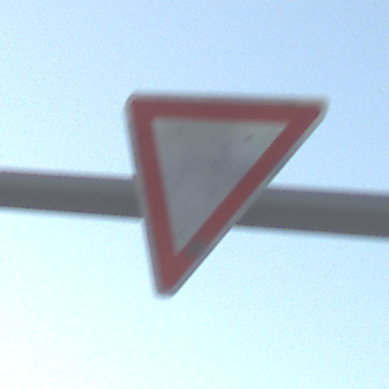
Verkehrszeichen: VorfahrtGewaehren
Umgebung: Outdoor, Nature
Tageszeit: SunriseSunset
Wetter: Clear
Licht: Natural
Jahreszeit: NotSpecified
Kontrast: HighContrast